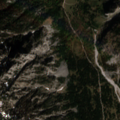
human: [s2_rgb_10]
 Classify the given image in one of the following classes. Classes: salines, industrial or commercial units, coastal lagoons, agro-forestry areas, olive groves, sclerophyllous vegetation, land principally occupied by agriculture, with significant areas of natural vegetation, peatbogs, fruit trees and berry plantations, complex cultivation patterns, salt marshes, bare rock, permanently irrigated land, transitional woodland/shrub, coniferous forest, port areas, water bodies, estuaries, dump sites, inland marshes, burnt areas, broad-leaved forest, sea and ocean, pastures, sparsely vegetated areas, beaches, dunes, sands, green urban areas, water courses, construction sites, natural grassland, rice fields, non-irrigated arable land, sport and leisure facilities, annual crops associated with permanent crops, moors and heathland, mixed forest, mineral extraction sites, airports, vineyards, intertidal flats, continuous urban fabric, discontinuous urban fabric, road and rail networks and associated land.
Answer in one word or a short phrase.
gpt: pastures, coniferous forest, mixed forest, bare rock, sparsely vegetated areas